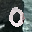
Label: 0